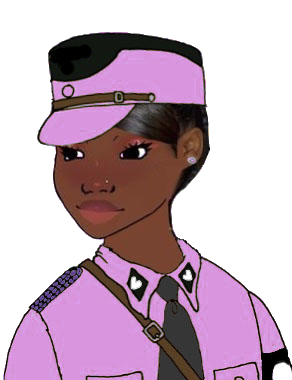
Label: 5_Blackjak